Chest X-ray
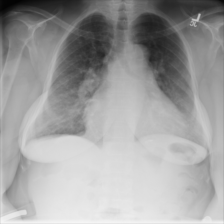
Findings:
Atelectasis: negative
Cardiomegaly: negative
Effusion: negative
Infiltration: negative
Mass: negative
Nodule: negative
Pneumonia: negative
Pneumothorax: negative
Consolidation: negative
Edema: negative
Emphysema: negative
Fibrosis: negative
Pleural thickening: negative
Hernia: negative